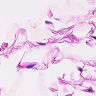
Metastatic tissue present: no